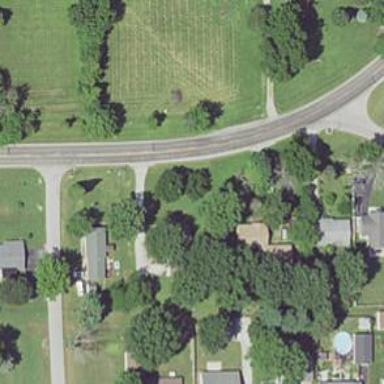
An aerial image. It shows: Secondary road.